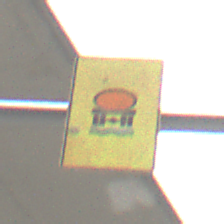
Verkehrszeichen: FahrzeugeMitWassergefaehrdenderLadungOhnePfeilsymbol
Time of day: Midday
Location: Roofed (Urban)
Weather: Overcast
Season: NotSpecified
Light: Artificial